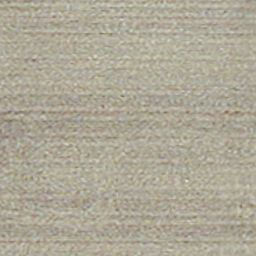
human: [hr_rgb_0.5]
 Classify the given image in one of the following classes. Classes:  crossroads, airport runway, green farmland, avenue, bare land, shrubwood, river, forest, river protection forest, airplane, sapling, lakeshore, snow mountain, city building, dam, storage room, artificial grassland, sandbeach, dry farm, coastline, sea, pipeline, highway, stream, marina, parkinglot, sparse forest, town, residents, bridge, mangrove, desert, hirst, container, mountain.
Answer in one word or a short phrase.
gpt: dry farm